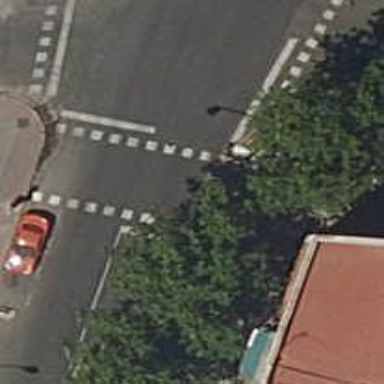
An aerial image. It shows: Crossing with traffic signals.